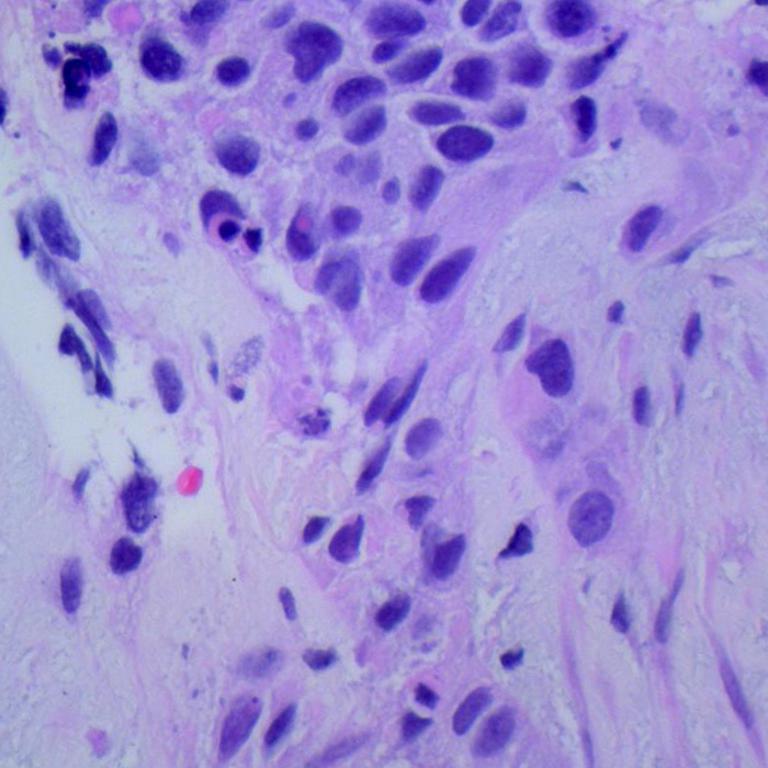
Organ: lung
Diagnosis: squamous carcinomas